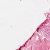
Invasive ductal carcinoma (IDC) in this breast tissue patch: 0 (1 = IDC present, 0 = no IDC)